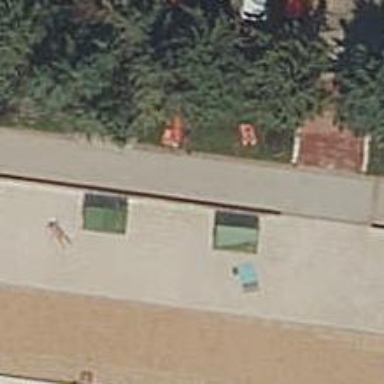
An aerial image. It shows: Swimming pool located in leisure land.